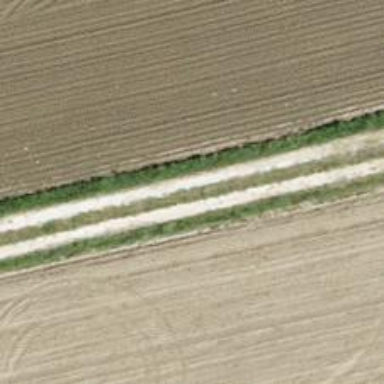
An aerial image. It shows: Track with compacted grade2 surface.